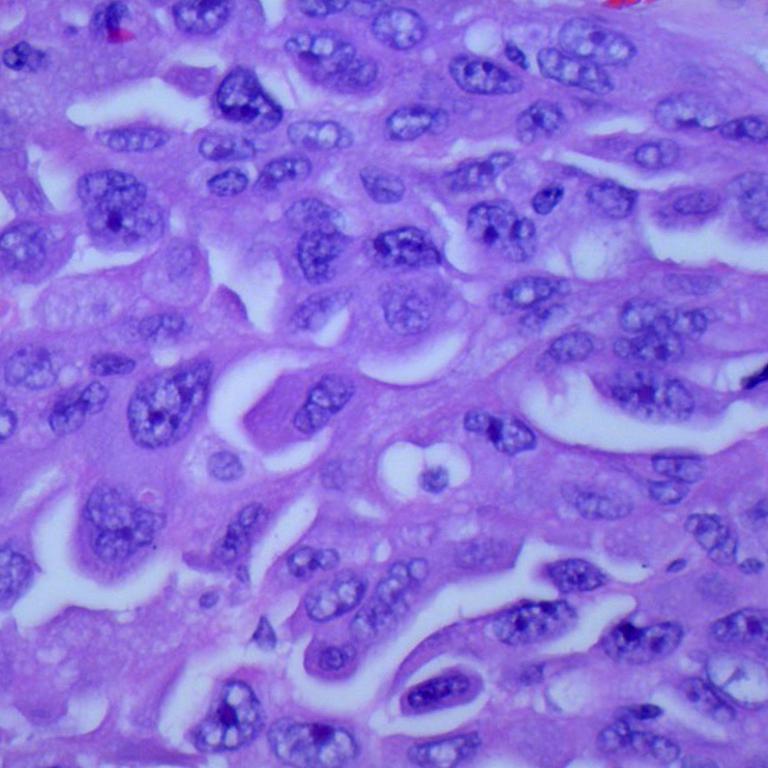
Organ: lung
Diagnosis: adenocarcinomas